Question: I have a toolbar at the top of my app. I changed the height programmatically to make it a bit bigger.
'''
var constH = NSLayoutConstraint(item: toolbar, attribute: NSLayoutAttribute.Height,
relatedBy: NSLayoutRelation.Equal, toItem: nil,
attribute: NSLayoutAttribute.NotAnAttribute, multiplier: 1, constant: 64)
toolbar.addConstraint(constH)
'''
But now I have the problem when I add bar button items via storyboard, it automatically centers them vertically. Only the standard items stay at the bottom. How to solve?
[Please answer in Swift]

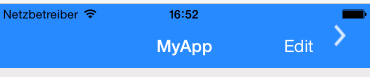
Answer: You should hook up your bar button items using IBOutlets, then you can easily add spacing using edge insets:
'barButton.imageInsets = UIEdgeInsetsMake(0,10,0,0)'